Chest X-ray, AP view. Patient: 76 years old, sex F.
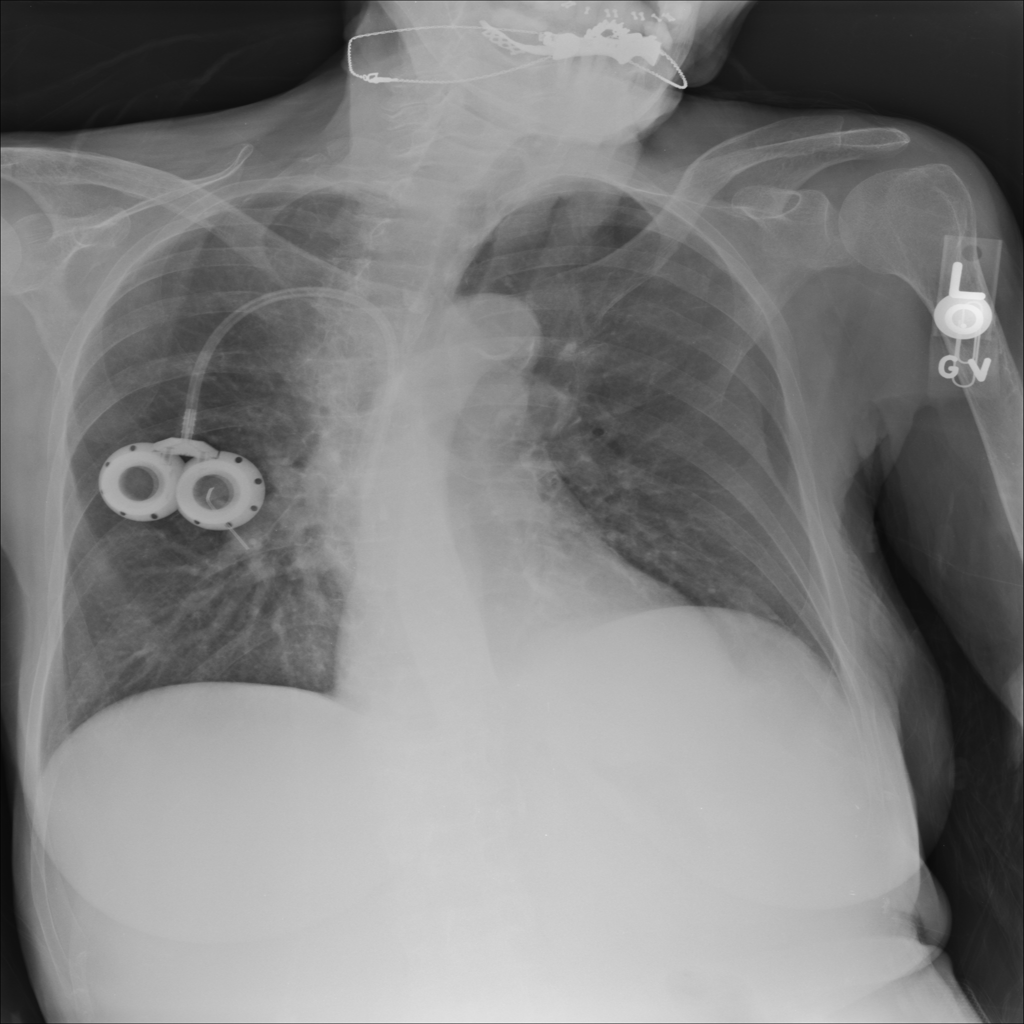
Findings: No Finding